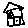
Label: house